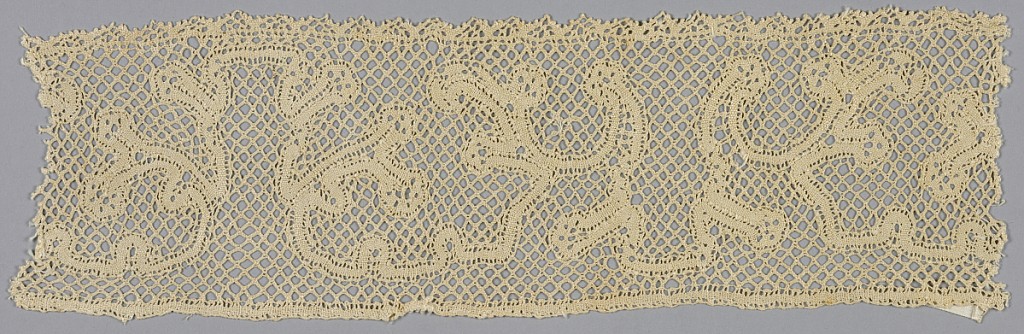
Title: Band
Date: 17th century
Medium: linen Technique: bobbin made continuous tape lace with net added (Valenciennes-style net)
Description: Band of northern Italian guipure in a design of angular scrolls.